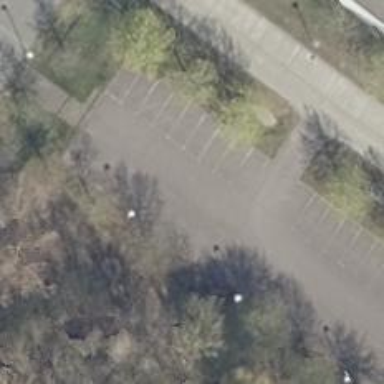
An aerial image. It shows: Asphalt parking aisle designated as service road.